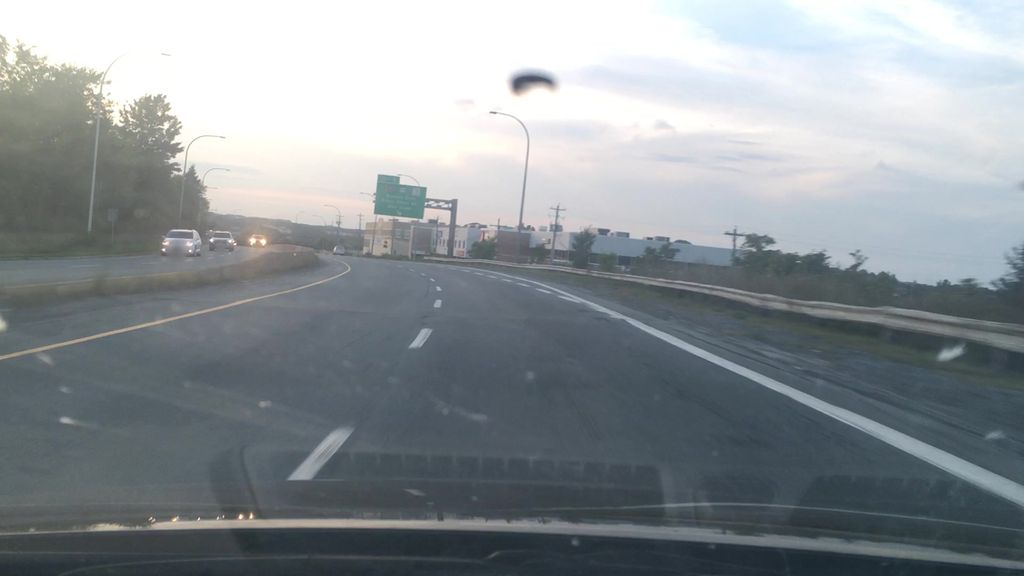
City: halifax